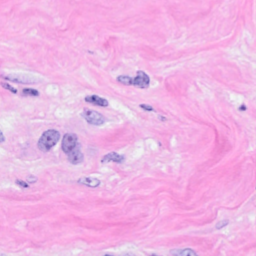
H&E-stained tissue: Breast